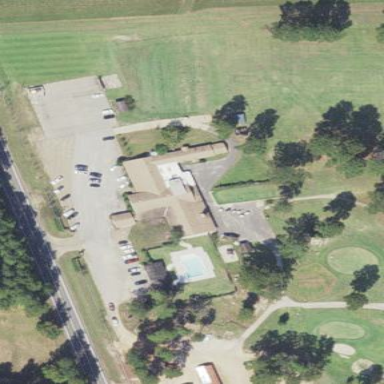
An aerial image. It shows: Clubhouse building at golf course.